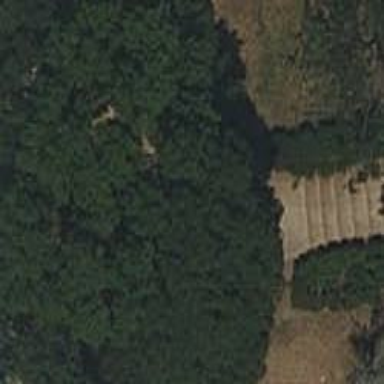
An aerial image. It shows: Road with steps.